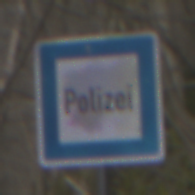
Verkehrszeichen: Polizei
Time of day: MorningAfternoon
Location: Outdoor (Nature)
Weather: PartlyCloudy
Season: NotSpecified
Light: Natural